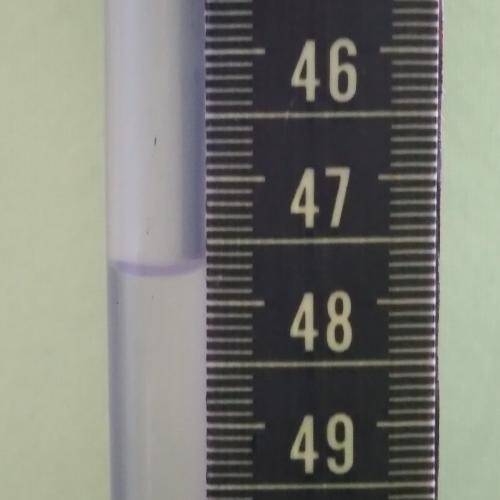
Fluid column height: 47.7 cm